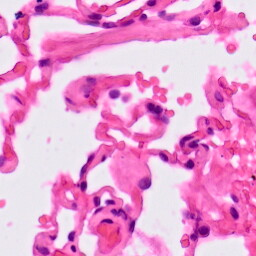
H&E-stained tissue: Lung